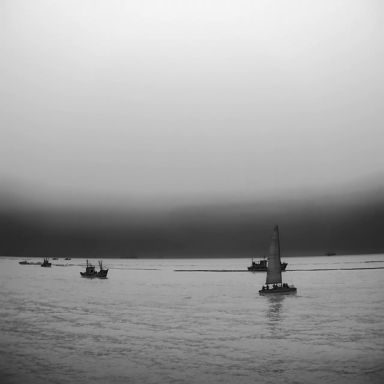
There is a canoe in the infrared image.